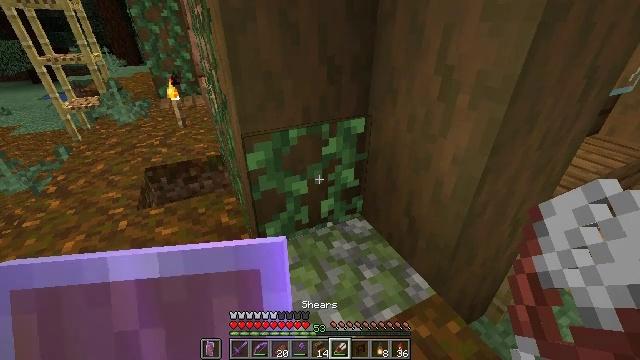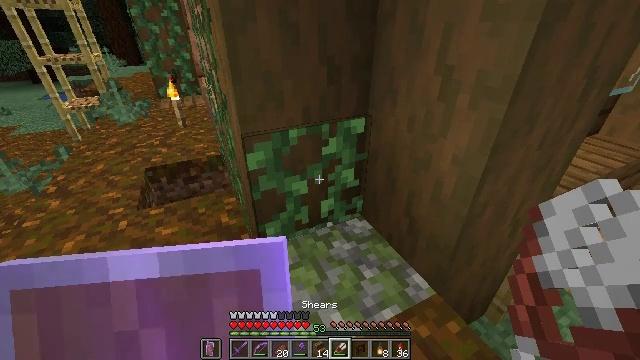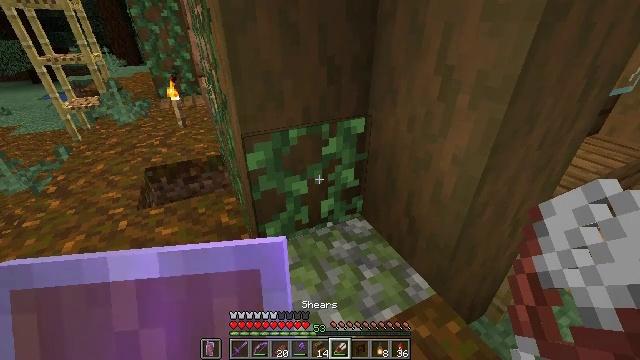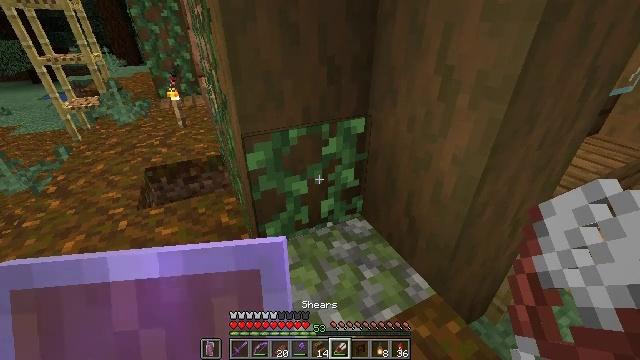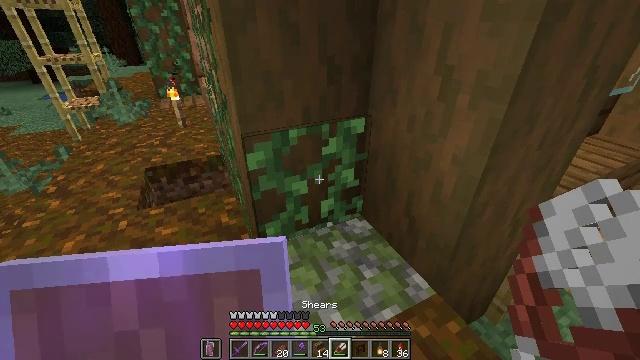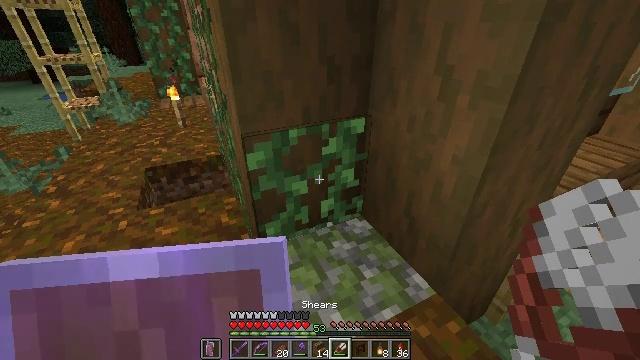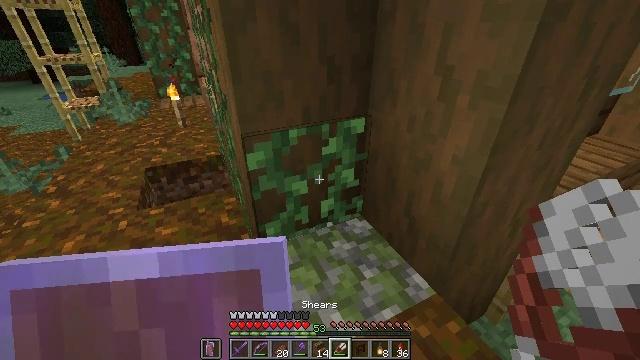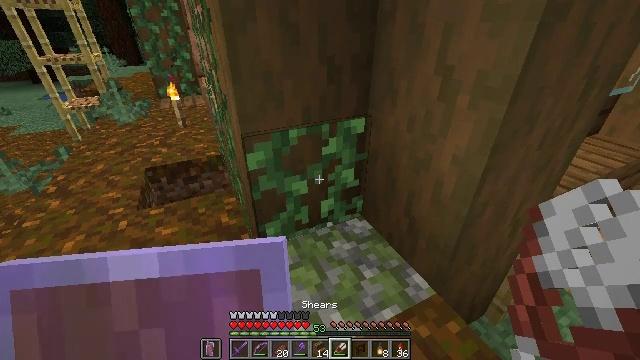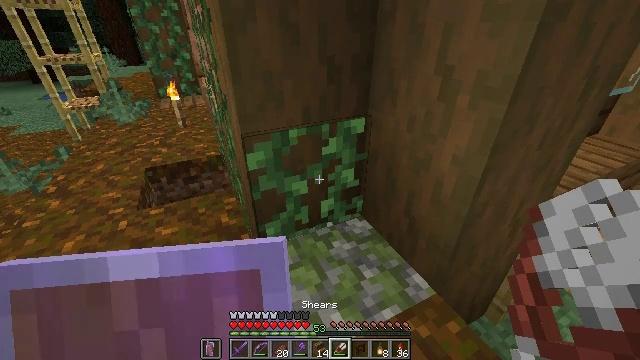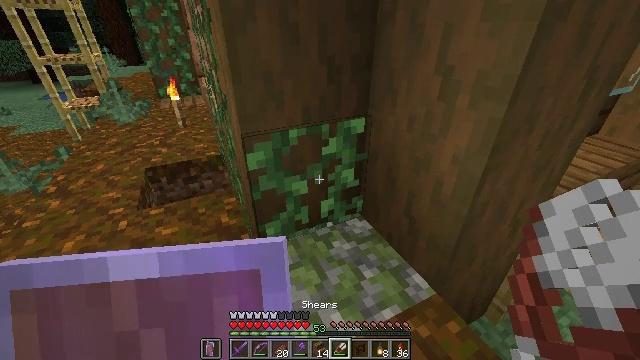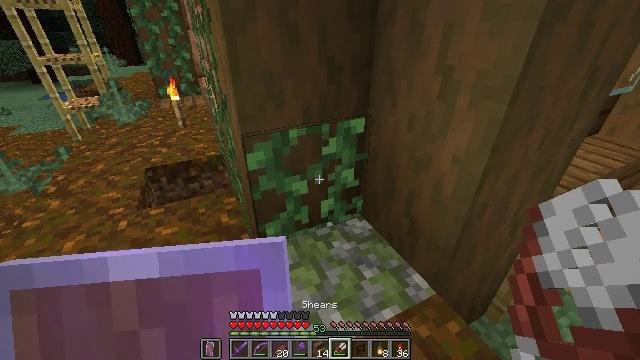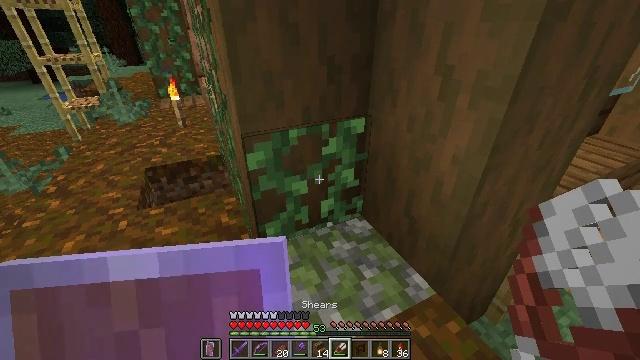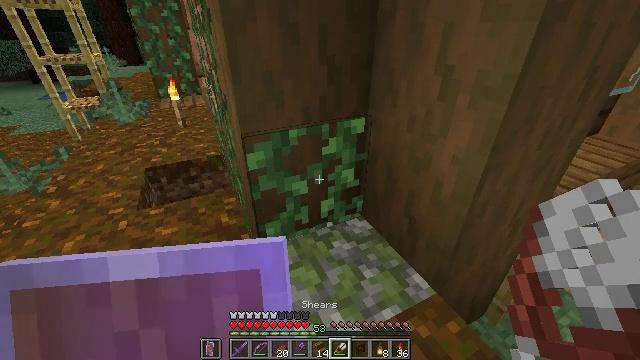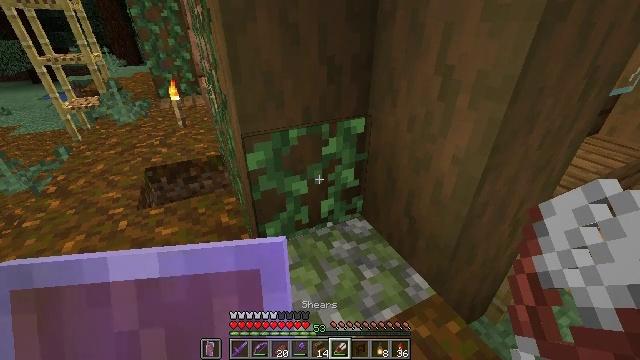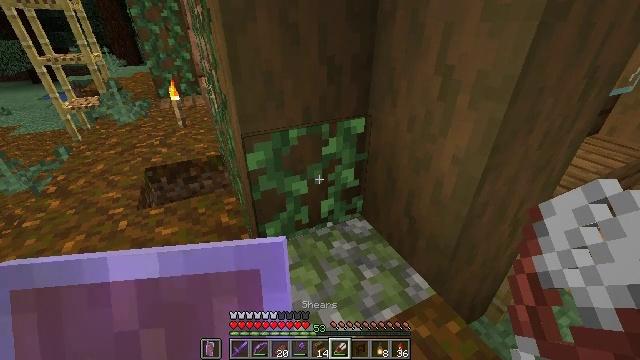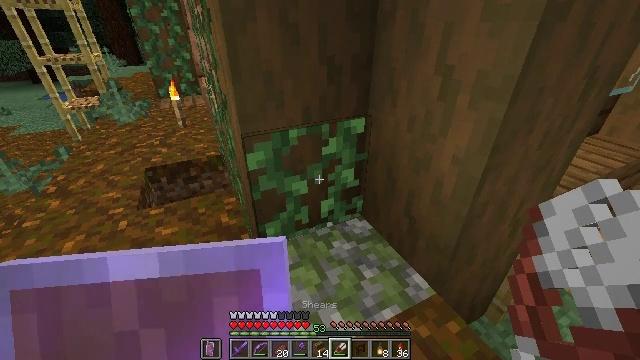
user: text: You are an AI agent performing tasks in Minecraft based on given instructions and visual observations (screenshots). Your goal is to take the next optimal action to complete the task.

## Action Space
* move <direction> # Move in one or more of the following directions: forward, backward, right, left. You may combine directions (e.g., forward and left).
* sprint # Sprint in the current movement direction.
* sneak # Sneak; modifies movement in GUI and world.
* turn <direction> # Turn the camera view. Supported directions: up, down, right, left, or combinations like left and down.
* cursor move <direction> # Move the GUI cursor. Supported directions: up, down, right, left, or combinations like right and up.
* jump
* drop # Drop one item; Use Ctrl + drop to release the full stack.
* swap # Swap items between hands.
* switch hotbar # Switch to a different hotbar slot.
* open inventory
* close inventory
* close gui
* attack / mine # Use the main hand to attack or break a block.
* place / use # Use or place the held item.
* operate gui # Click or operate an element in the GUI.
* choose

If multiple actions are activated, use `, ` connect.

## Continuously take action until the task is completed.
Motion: motion action
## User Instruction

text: Break the vines.
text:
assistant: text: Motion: no_op
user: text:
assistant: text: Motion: no_op
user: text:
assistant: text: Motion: no_op
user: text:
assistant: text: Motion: no_op
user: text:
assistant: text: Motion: no_op
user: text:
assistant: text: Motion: no_op
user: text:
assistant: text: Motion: no_op
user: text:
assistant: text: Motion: no_op
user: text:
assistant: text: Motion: no_op
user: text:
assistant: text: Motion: no_op
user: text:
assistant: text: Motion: no_op
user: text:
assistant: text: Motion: no_op
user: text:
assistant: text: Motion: no_op
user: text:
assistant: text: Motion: no_op
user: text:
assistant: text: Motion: no_op
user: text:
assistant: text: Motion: no_op
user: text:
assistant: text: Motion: no_op
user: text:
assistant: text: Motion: no_op
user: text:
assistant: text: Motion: no_op
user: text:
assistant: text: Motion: no_op
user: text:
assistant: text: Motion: no_op
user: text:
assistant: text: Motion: no_op
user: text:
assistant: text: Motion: attack / mine
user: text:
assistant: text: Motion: attack / mine
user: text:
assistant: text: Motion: attack / mine
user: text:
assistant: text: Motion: attack / mine
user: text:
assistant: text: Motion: attack / mine
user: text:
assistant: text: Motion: attack / mine
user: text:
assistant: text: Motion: attack / mine
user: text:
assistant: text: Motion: attack / mine